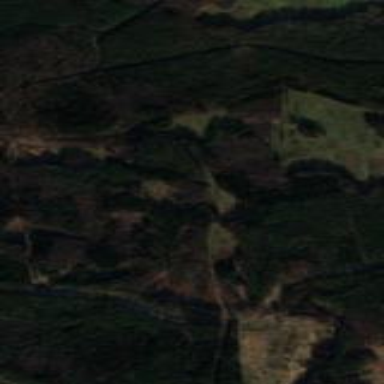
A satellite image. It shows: Forest with coniferous trees.